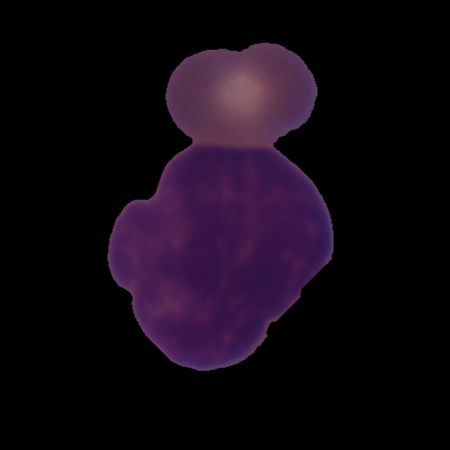
Label: cancer